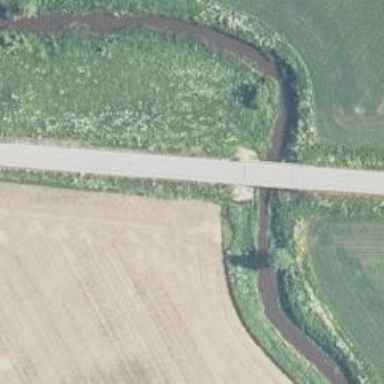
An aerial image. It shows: Tertiary road passing over bridge.